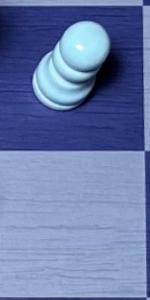
Label: Empty